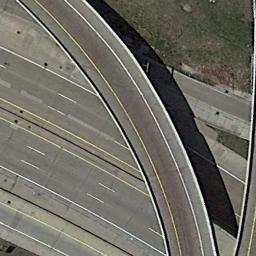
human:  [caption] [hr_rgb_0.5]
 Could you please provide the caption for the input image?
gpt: The overpass is over the roads on the lawn .

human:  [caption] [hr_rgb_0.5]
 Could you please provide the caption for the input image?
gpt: The grass is under the overpass .

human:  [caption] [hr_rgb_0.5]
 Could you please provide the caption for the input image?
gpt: The overpass is next to the bare land .

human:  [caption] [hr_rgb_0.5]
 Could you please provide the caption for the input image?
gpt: There are several overpasses here .

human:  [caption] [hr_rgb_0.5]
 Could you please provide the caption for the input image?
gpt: There are roads and a green lawn beneath the overpass .